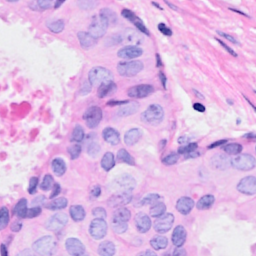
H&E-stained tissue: Breast